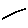
Label: line